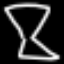
Label: hourglass